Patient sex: M
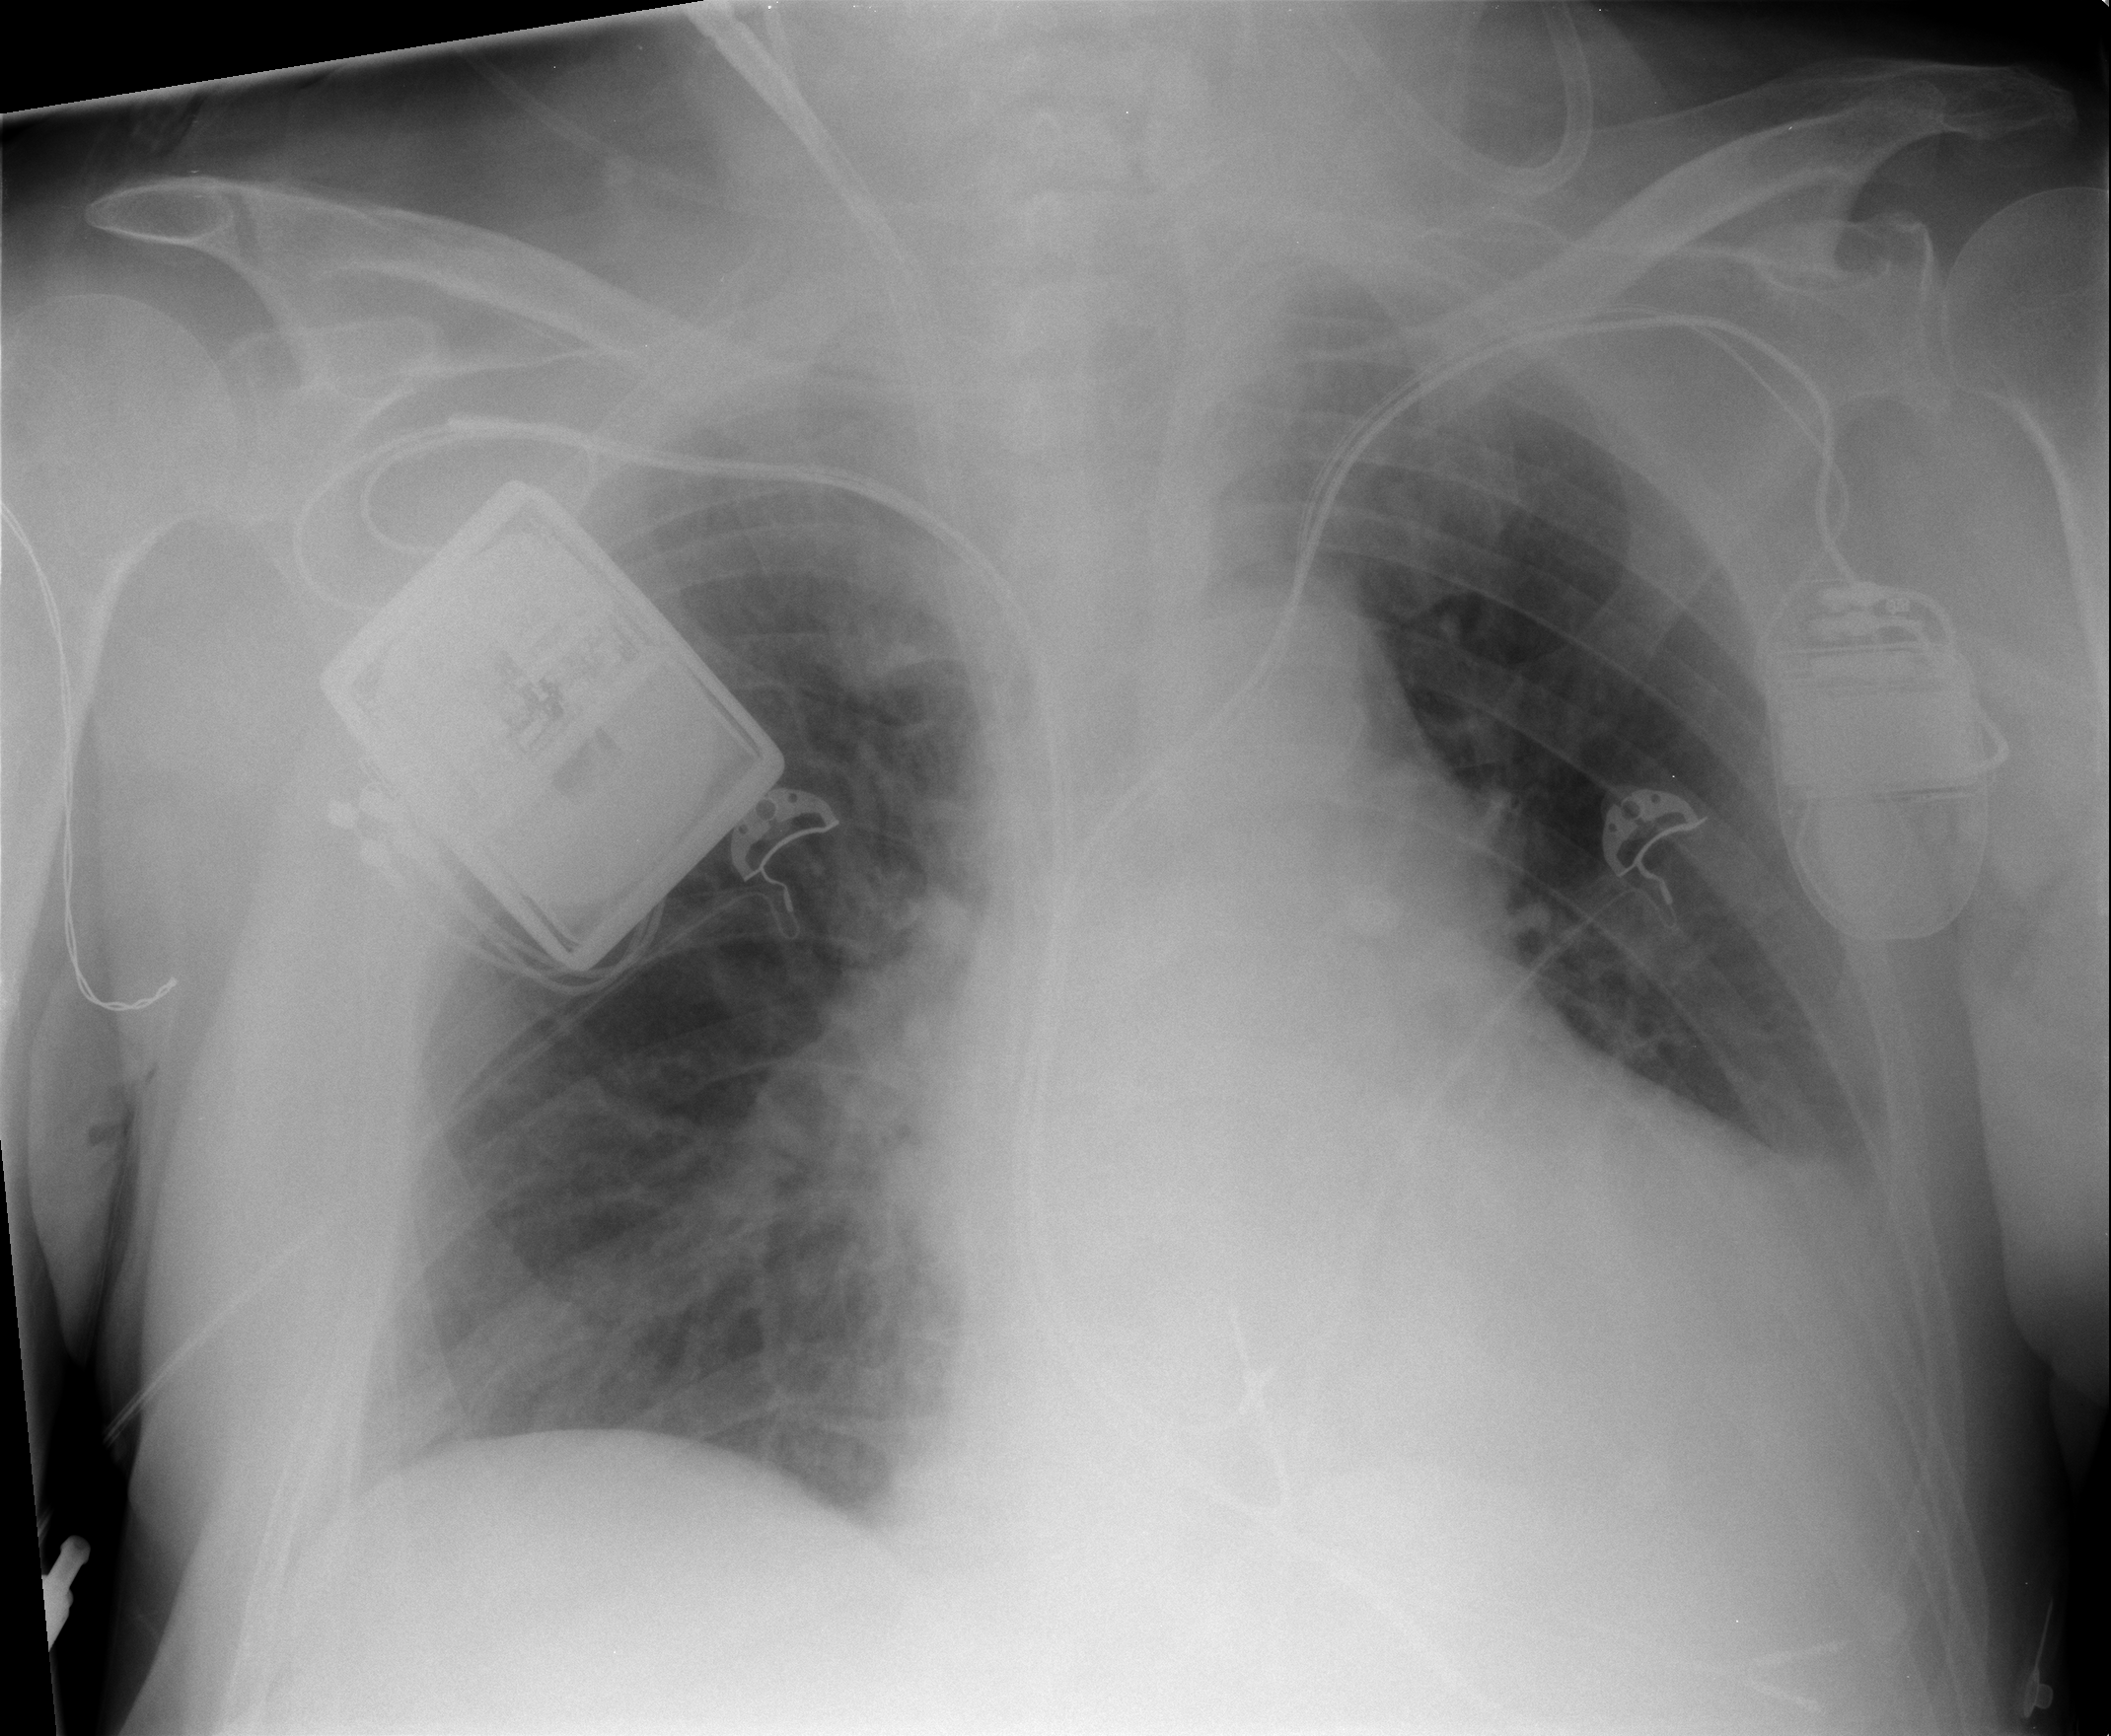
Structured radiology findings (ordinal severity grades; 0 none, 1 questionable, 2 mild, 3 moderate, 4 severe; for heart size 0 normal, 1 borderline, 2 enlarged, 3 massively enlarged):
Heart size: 2
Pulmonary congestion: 2
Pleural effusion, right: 0
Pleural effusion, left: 2
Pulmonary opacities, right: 0
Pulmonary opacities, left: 0
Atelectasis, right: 0
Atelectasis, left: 0